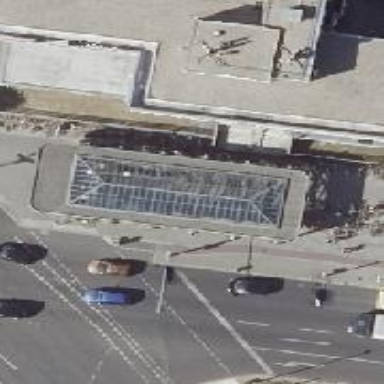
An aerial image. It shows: Subway entrance.